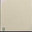
Piece: xx